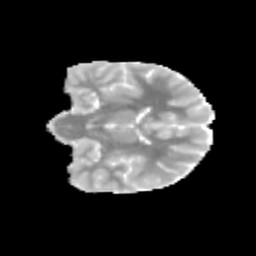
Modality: MD
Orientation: coronal
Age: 12
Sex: male
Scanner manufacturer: siemens
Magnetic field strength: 3 T
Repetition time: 3.8 s
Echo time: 0.07 s